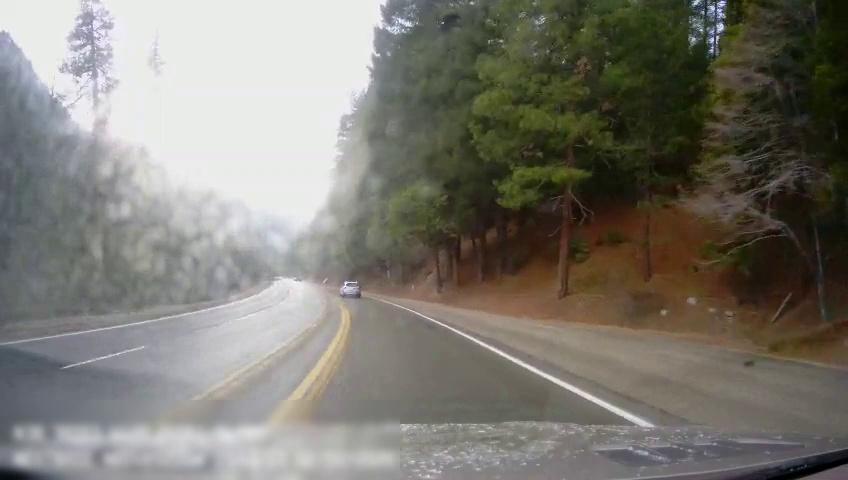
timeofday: Day
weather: Sunny
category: Drivable Space
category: Vehicles | SUV
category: Lanes | Alternate Lane
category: Lanes | Current Lane
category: Lanes | Opposite Lane
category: Lanes | Opposite Lane
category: Lanes | Opposite Lane
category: Lanes | Opposite Lane
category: Lanes | Opposite Lane